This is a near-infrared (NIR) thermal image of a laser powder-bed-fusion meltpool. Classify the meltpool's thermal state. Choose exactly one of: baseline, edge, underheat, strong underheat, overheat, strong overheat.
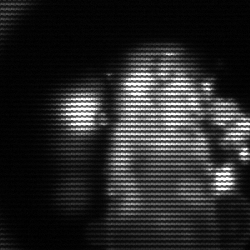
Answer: strong underheat